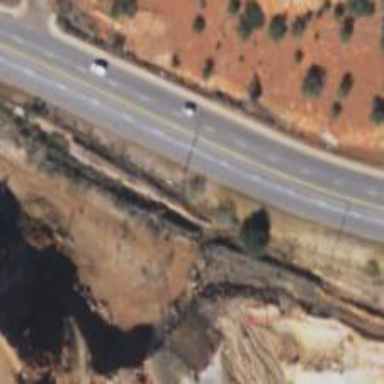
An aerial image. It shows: Asphalt trunk highway.